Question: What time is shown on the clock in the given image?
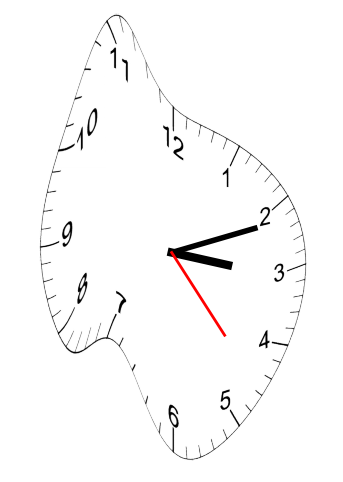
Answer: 03:11:23